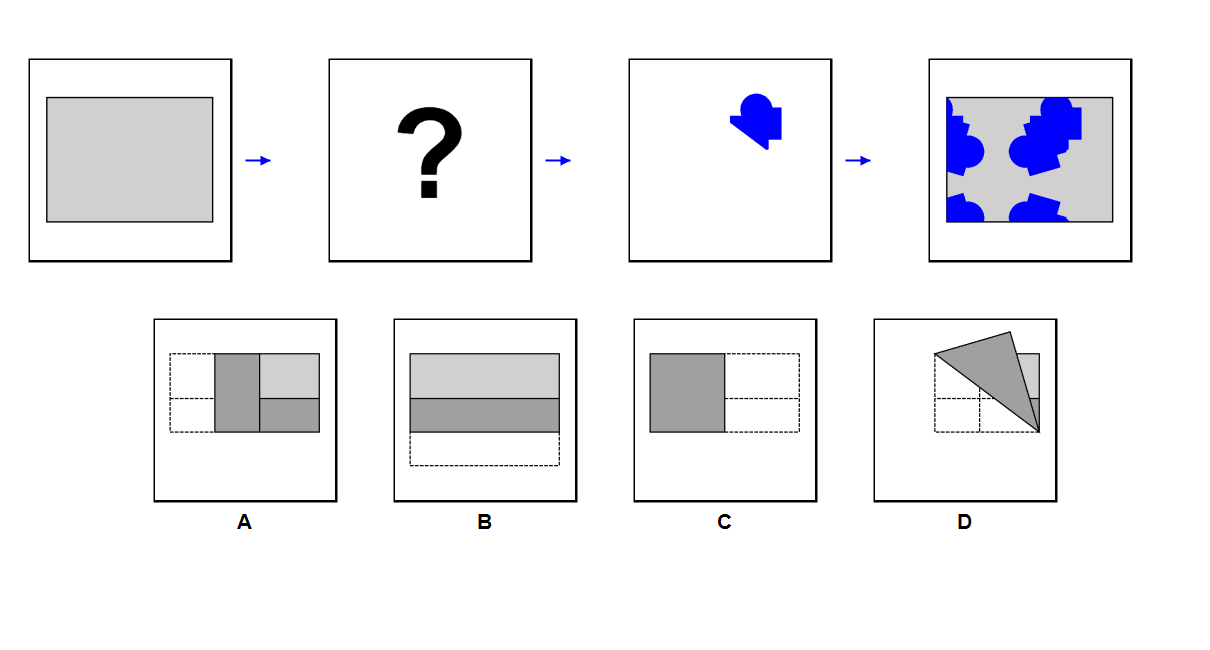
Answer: C